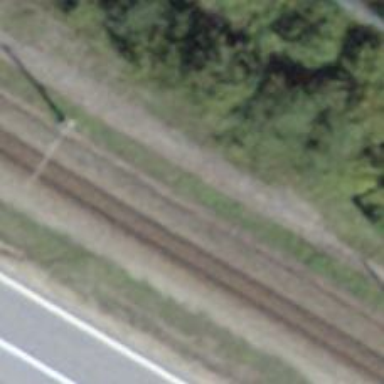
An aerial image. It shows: Narrow-gauge railway with single track. The railway is electrified with contact line.